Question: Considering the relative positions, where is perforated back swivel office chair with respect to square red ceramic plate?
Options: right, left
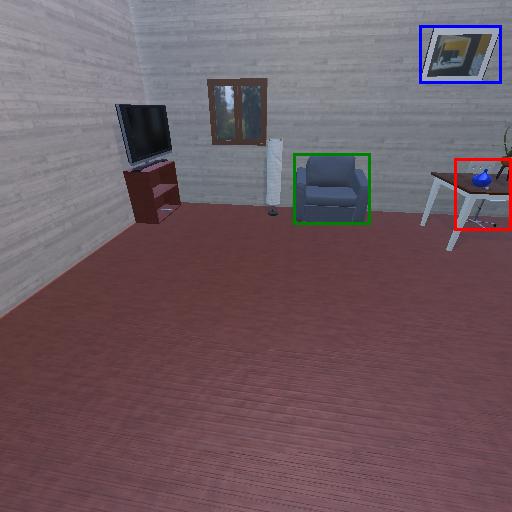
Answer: right